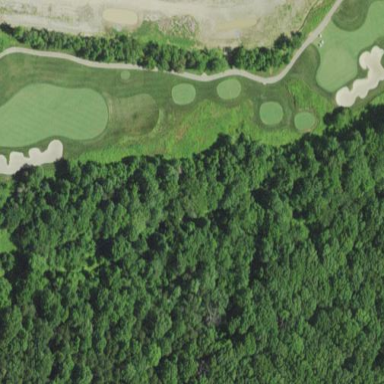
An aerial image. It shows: Rough grassy area used for golf.